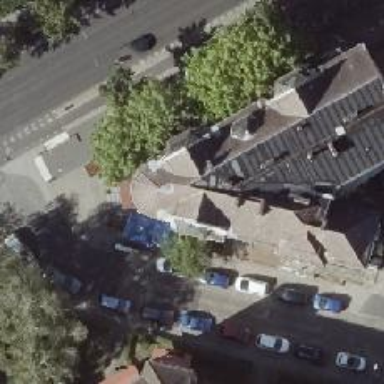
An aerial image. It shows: Restaurant.